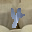
Label: 4